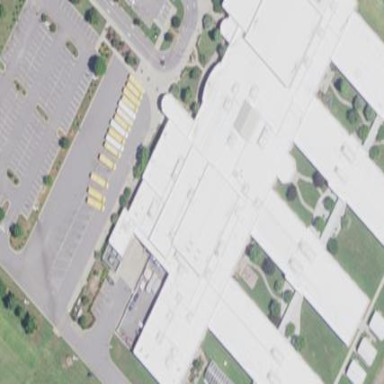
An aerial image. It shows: White-roofed school building.